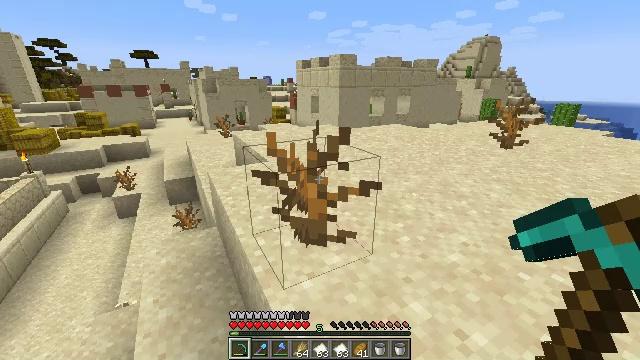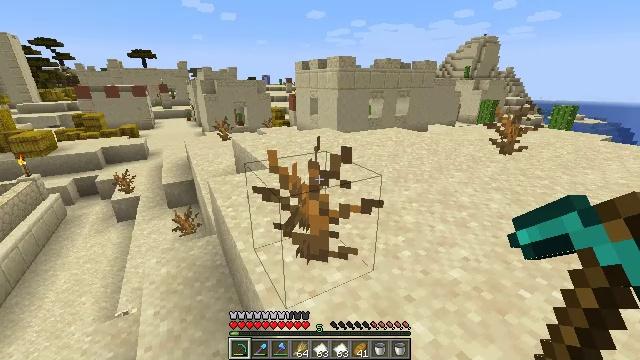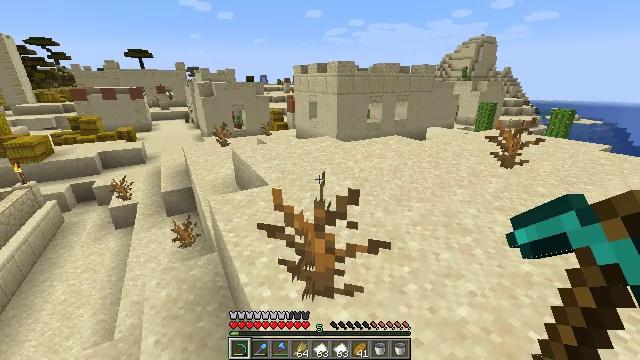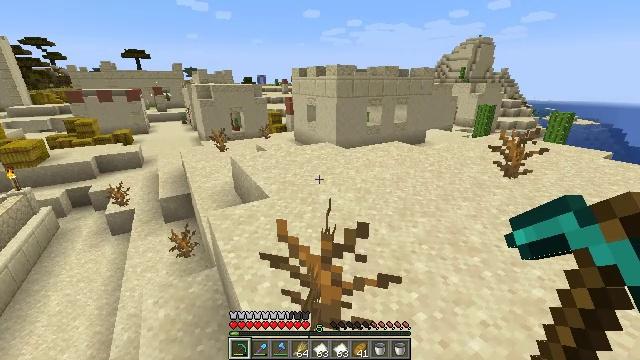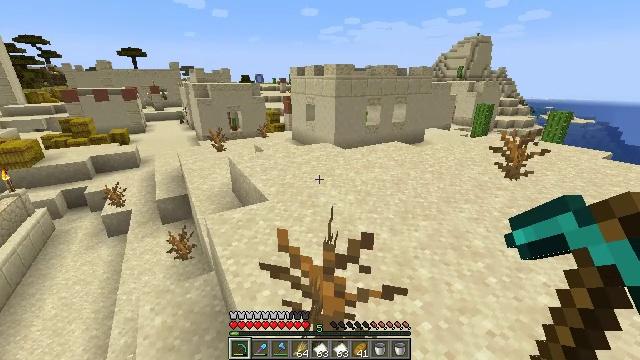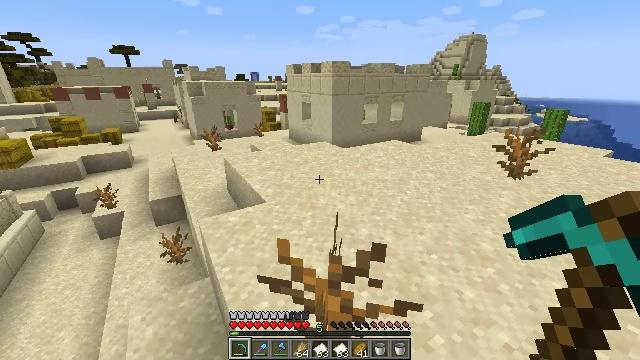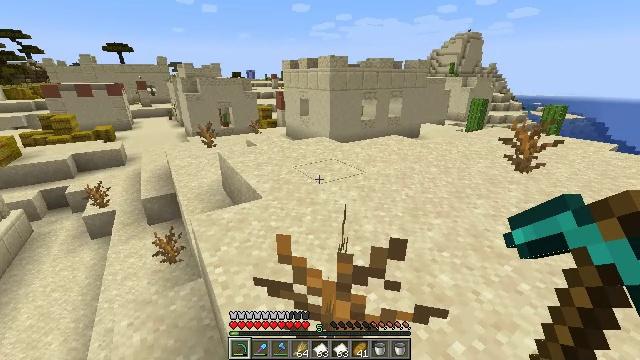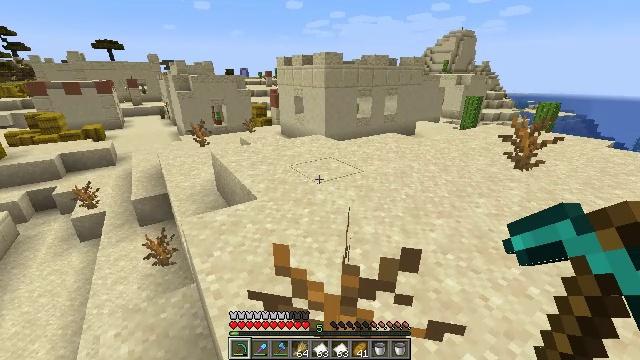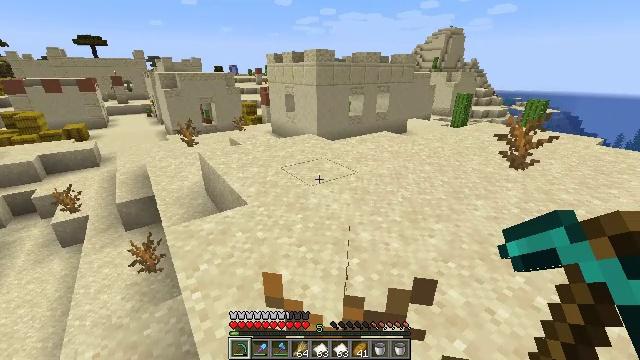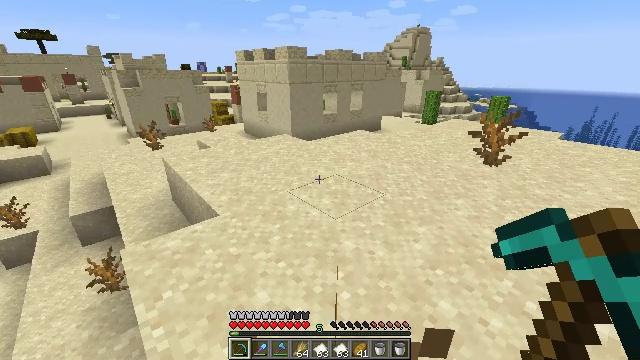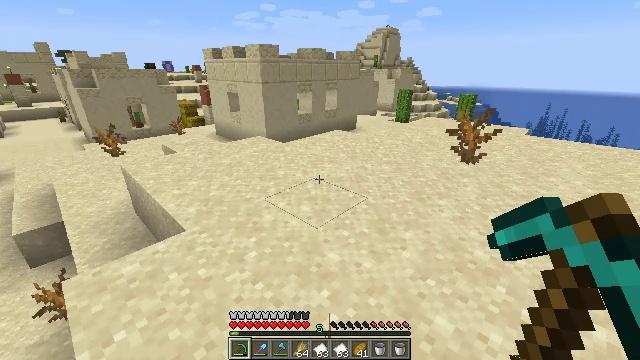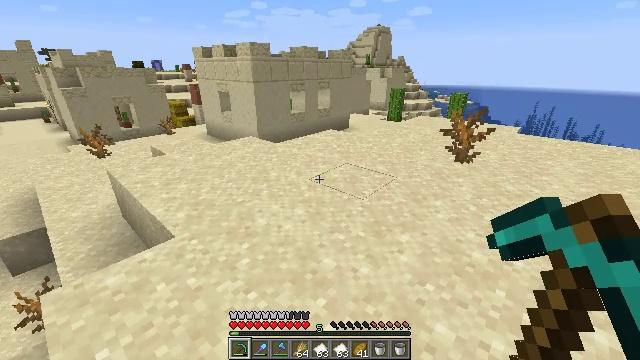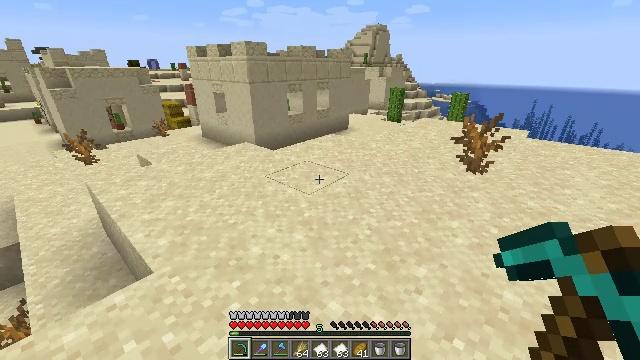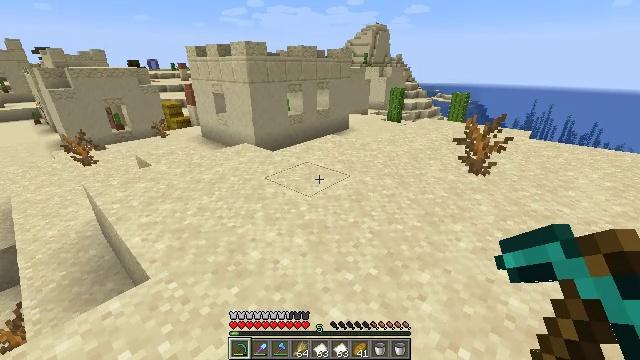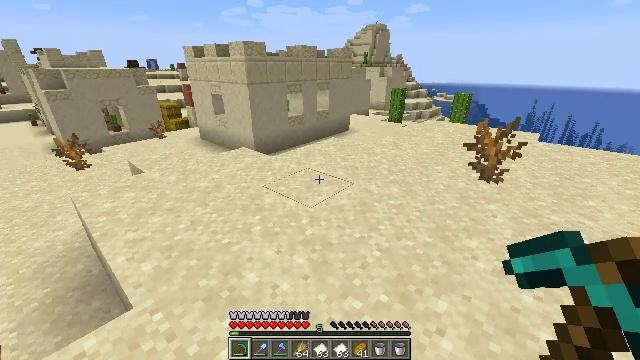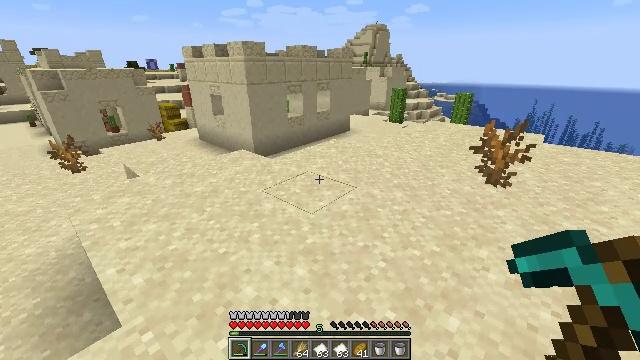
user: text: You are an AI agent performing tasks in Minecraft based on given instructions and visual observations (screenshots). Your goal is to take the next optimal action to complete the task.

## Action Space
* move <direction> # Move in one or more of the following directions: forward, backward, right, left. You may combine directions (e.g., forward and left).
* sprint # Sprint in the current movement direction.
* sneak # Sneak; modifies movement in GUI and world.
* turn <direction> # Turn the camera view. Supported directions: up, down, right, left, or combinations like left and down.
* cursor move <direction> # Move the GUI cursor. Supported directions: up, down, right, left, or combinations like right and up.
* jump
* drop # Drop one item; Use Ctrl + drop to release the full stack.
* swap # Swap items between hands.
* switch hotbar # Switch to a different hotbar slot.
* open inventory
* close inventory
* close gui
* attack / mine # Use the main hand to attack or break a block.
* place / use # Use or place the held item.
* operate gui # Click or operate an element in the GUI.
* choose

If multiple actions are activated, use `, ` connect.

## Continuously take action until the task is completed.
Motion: motion action
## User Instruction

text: Harvest hay blocks from the village.
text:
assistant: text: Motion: move forward, jump
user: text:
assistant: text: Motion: move forward, jump
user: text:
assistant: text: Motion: move forward, jump
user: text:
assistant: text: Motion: move forward
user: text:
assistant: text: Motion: move forward
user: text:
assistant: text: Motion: move forward
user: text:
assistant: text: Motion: move forward, turn right
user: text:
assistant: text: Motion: move forward, turn right
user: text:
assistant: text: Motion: move forward, turn right
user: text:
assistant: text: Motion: move forward, turn right
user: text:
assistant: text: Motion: move forward, turn right
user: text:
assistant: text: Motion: move forward
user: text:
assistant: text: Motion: move forward
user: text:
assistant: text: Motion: move forward
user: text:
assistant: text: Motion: move forward
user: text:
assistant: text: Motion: move forward
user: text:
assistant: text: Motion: move forward
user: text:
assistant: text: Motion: move forward
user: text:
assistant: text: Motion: move forward
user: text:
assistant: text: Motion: move forward
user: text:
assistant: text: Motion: move forward, turn left
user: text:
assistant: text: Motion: move forward, turn left and down
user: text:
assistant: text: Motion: move forward, turn left
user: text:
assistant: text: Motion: move forward and move left, turn left
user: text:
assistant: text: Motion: move forward and move left, turn left
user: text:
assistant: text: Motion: move forward and move left, turn left
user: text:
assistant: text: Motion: move forward and move left, turn left
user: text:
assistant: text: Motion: move forward and move left, turn left
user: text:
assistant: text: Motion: move forward and move left, turn left
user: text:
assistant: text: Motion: move forward and move left, turn left